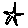
Label: star